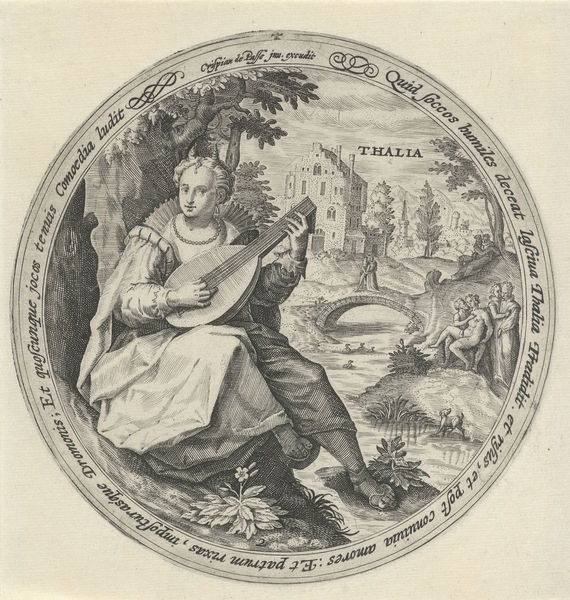
Titel: Thalia
Künstler: Crispijn van de (I) Passe
Standort: Amsterdam
Institution: Rijksmuseum
Schlagwörter: arch, people, collar, dress, woman, picture, flower, naked, tree, building, nature, water, trees, feet, river, plants, paper, oval, castle, dog, writing, lean, bridge, italy, city, instrument, muse, music, trunk, theater, musician, engraving, medieval, circle, finger, couples, play, latin, text, singer, guitar, poet, medallion, bath, mandolin, ruff, romance, mandarin, cstle, mandalin, thalia, primrose, engravinglute, prnt